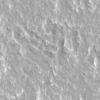
Label: not_dusty